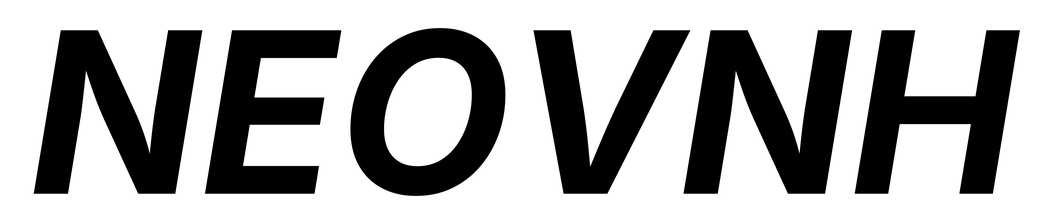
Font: Inter-Italic_Bold_Italic